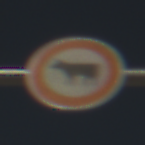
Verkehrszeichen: VerbotViehtrieb
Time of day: Midday
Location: Outdoor (Beach)
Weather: PartlyCloudy
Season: NotSpecified
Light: Natural